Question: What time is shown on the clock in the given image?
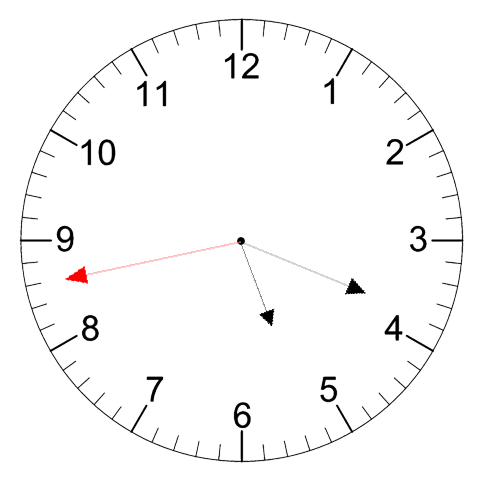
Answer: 05:18:43